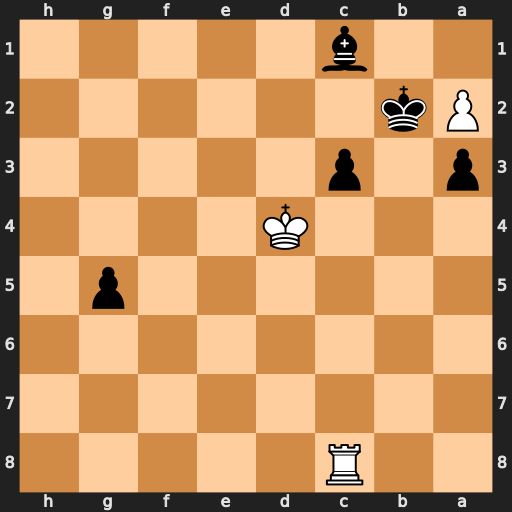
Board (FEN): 2R5/8/8/6p1/3K4/p1p5/Pk6/2b5
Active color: b
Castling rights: -
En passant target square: -
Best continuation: Kxa2 Kxc3 Kb1